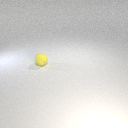
small yellow rubber sphere